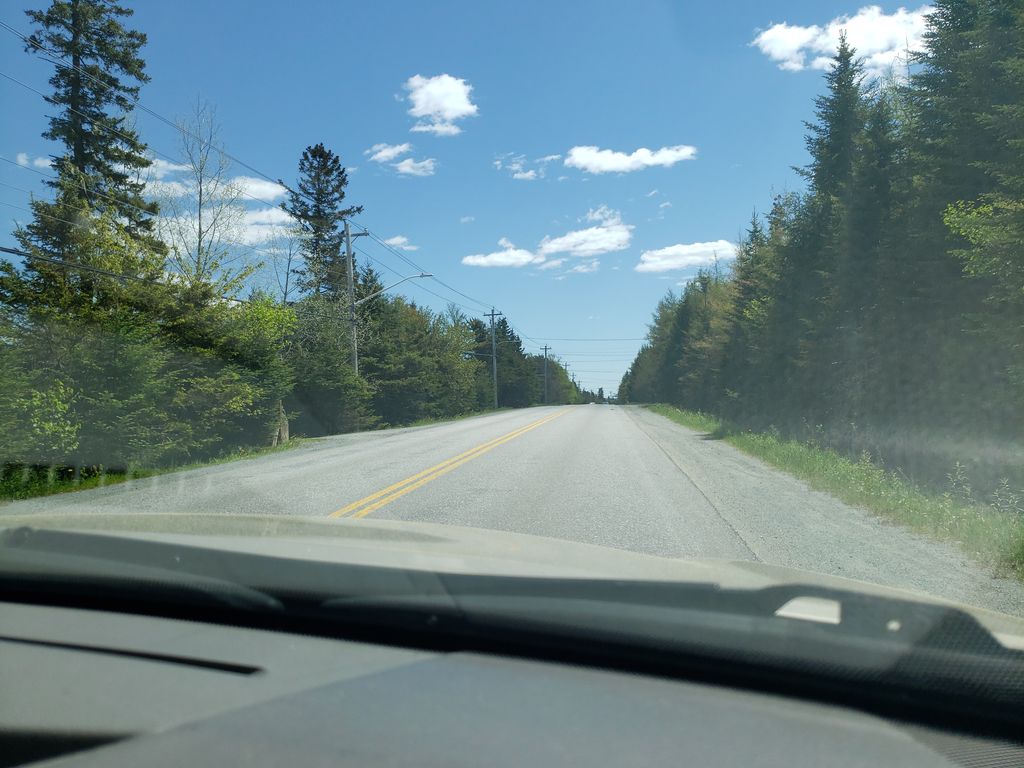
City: halifax